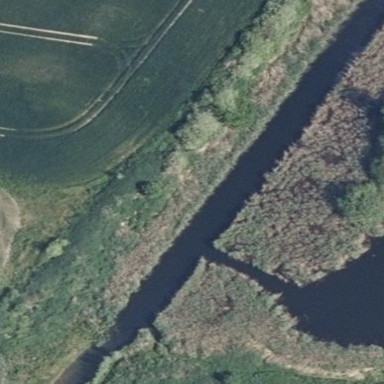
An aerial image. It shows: Beautiful wet meadow natural wetland.